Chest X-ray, AP view. Patient: 44 years old, sex F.
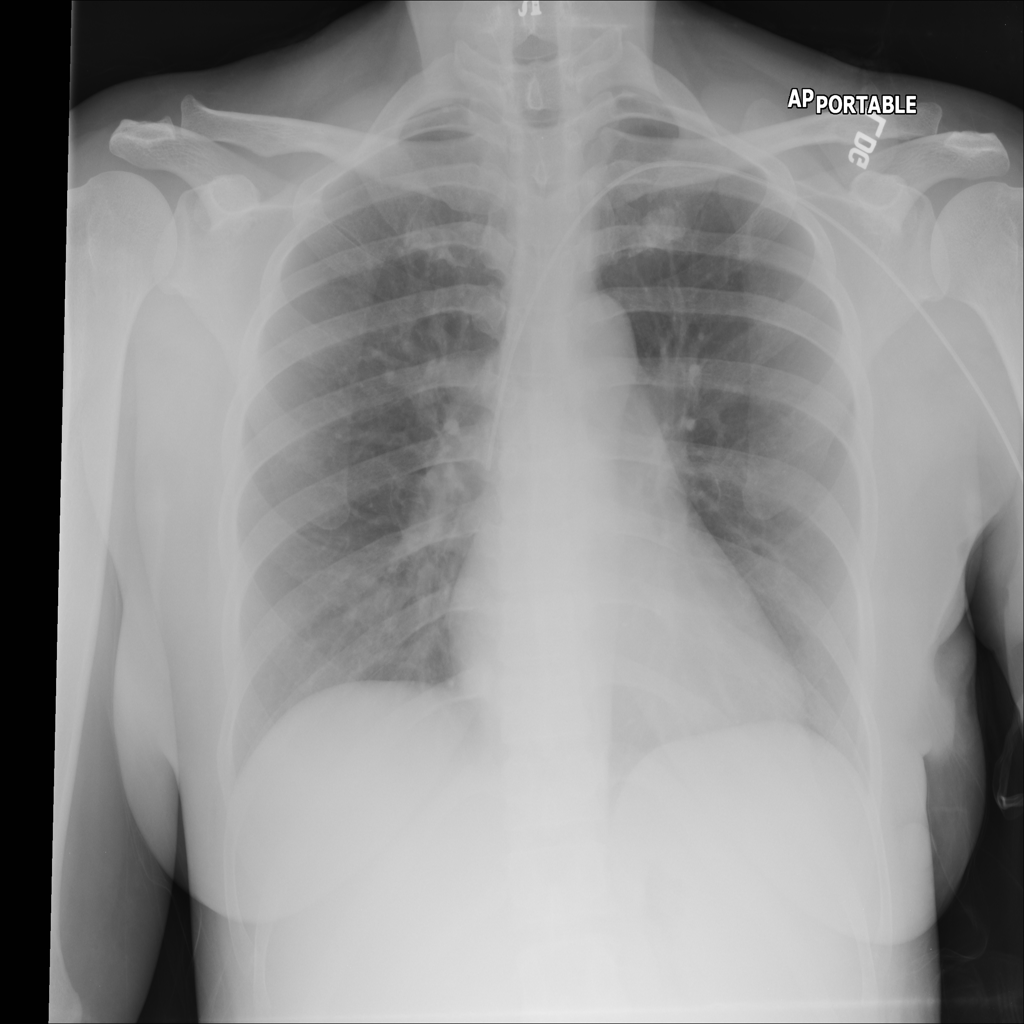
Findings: No Finding